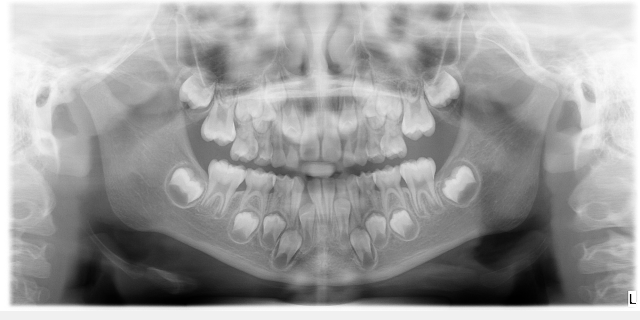
child